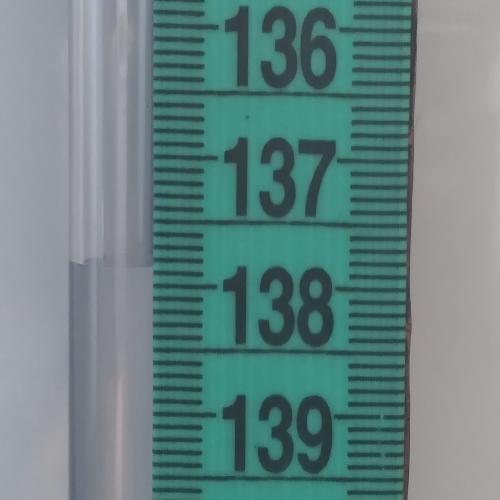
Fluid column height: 137.9 cm